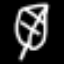
Label: leaf